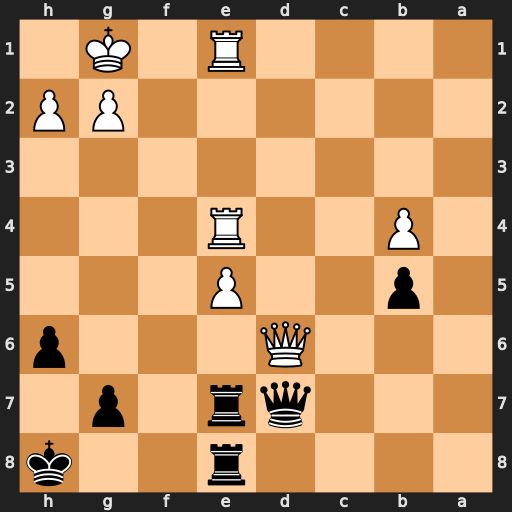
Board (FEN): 4r2k/3qr1p1/3Q3p/1p2P3/1P2R3/8/6PP/4R1K1
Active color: b
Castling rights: -
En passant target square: -
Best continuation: Qxd6 exd6 Rxe4